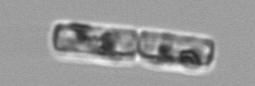
Label: Guinardia_delicatula